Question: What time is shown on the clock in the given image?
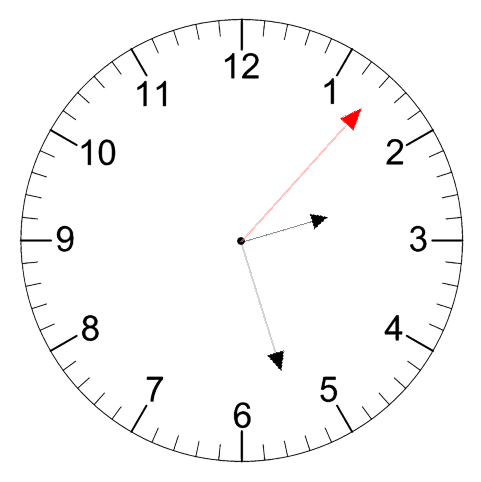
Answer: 02:27:07